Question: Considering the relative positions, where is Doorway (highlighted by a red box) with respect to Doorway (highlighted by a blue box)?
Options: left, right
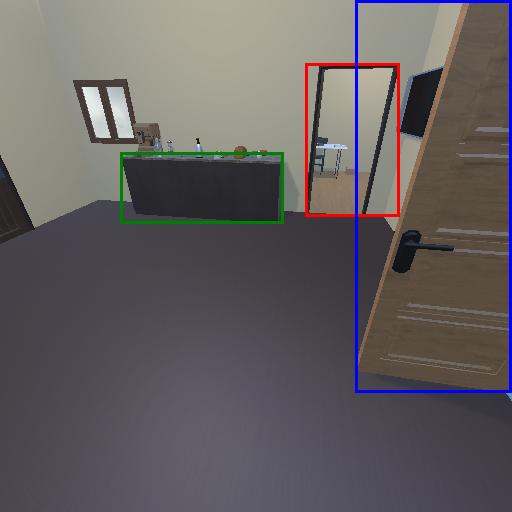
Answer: left